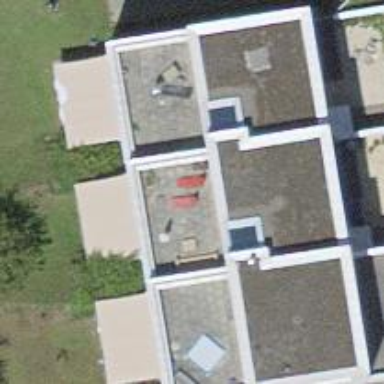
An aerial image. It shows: Residential building.